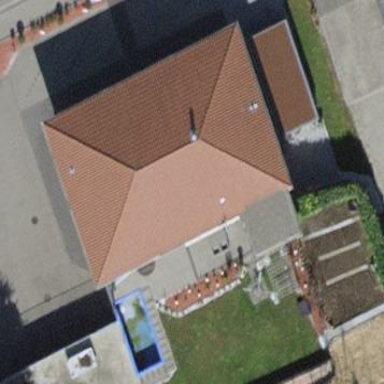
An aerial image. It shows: Hipped roof house.